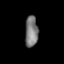
Tissue: prostate
Cell type: Fibroblasts
Senescence score: 0.6833
Nuclear area (px): 399
Mean DAPI intensity: 120.013